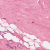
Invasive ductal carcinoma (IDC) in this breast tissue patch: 0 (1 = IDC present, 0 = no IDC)